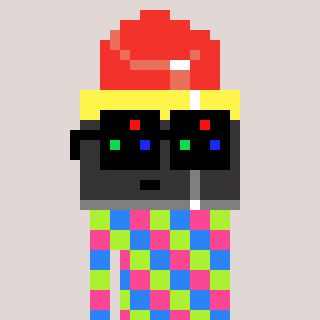
a pixel art character with square black sunglasses, a lipstick-shaped head and a slimegreen-colored body on a warm background